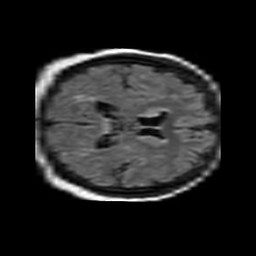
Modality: FLAIR
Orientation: axial
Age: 55
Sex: female
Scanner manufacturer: philips
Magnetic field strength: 1.5 T
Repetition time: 11 s
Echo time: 0.14 s